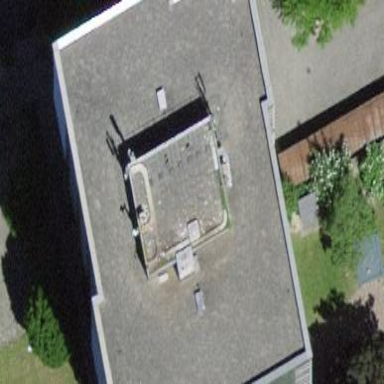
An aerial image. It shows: Apartment building with flat roof.